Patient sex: M
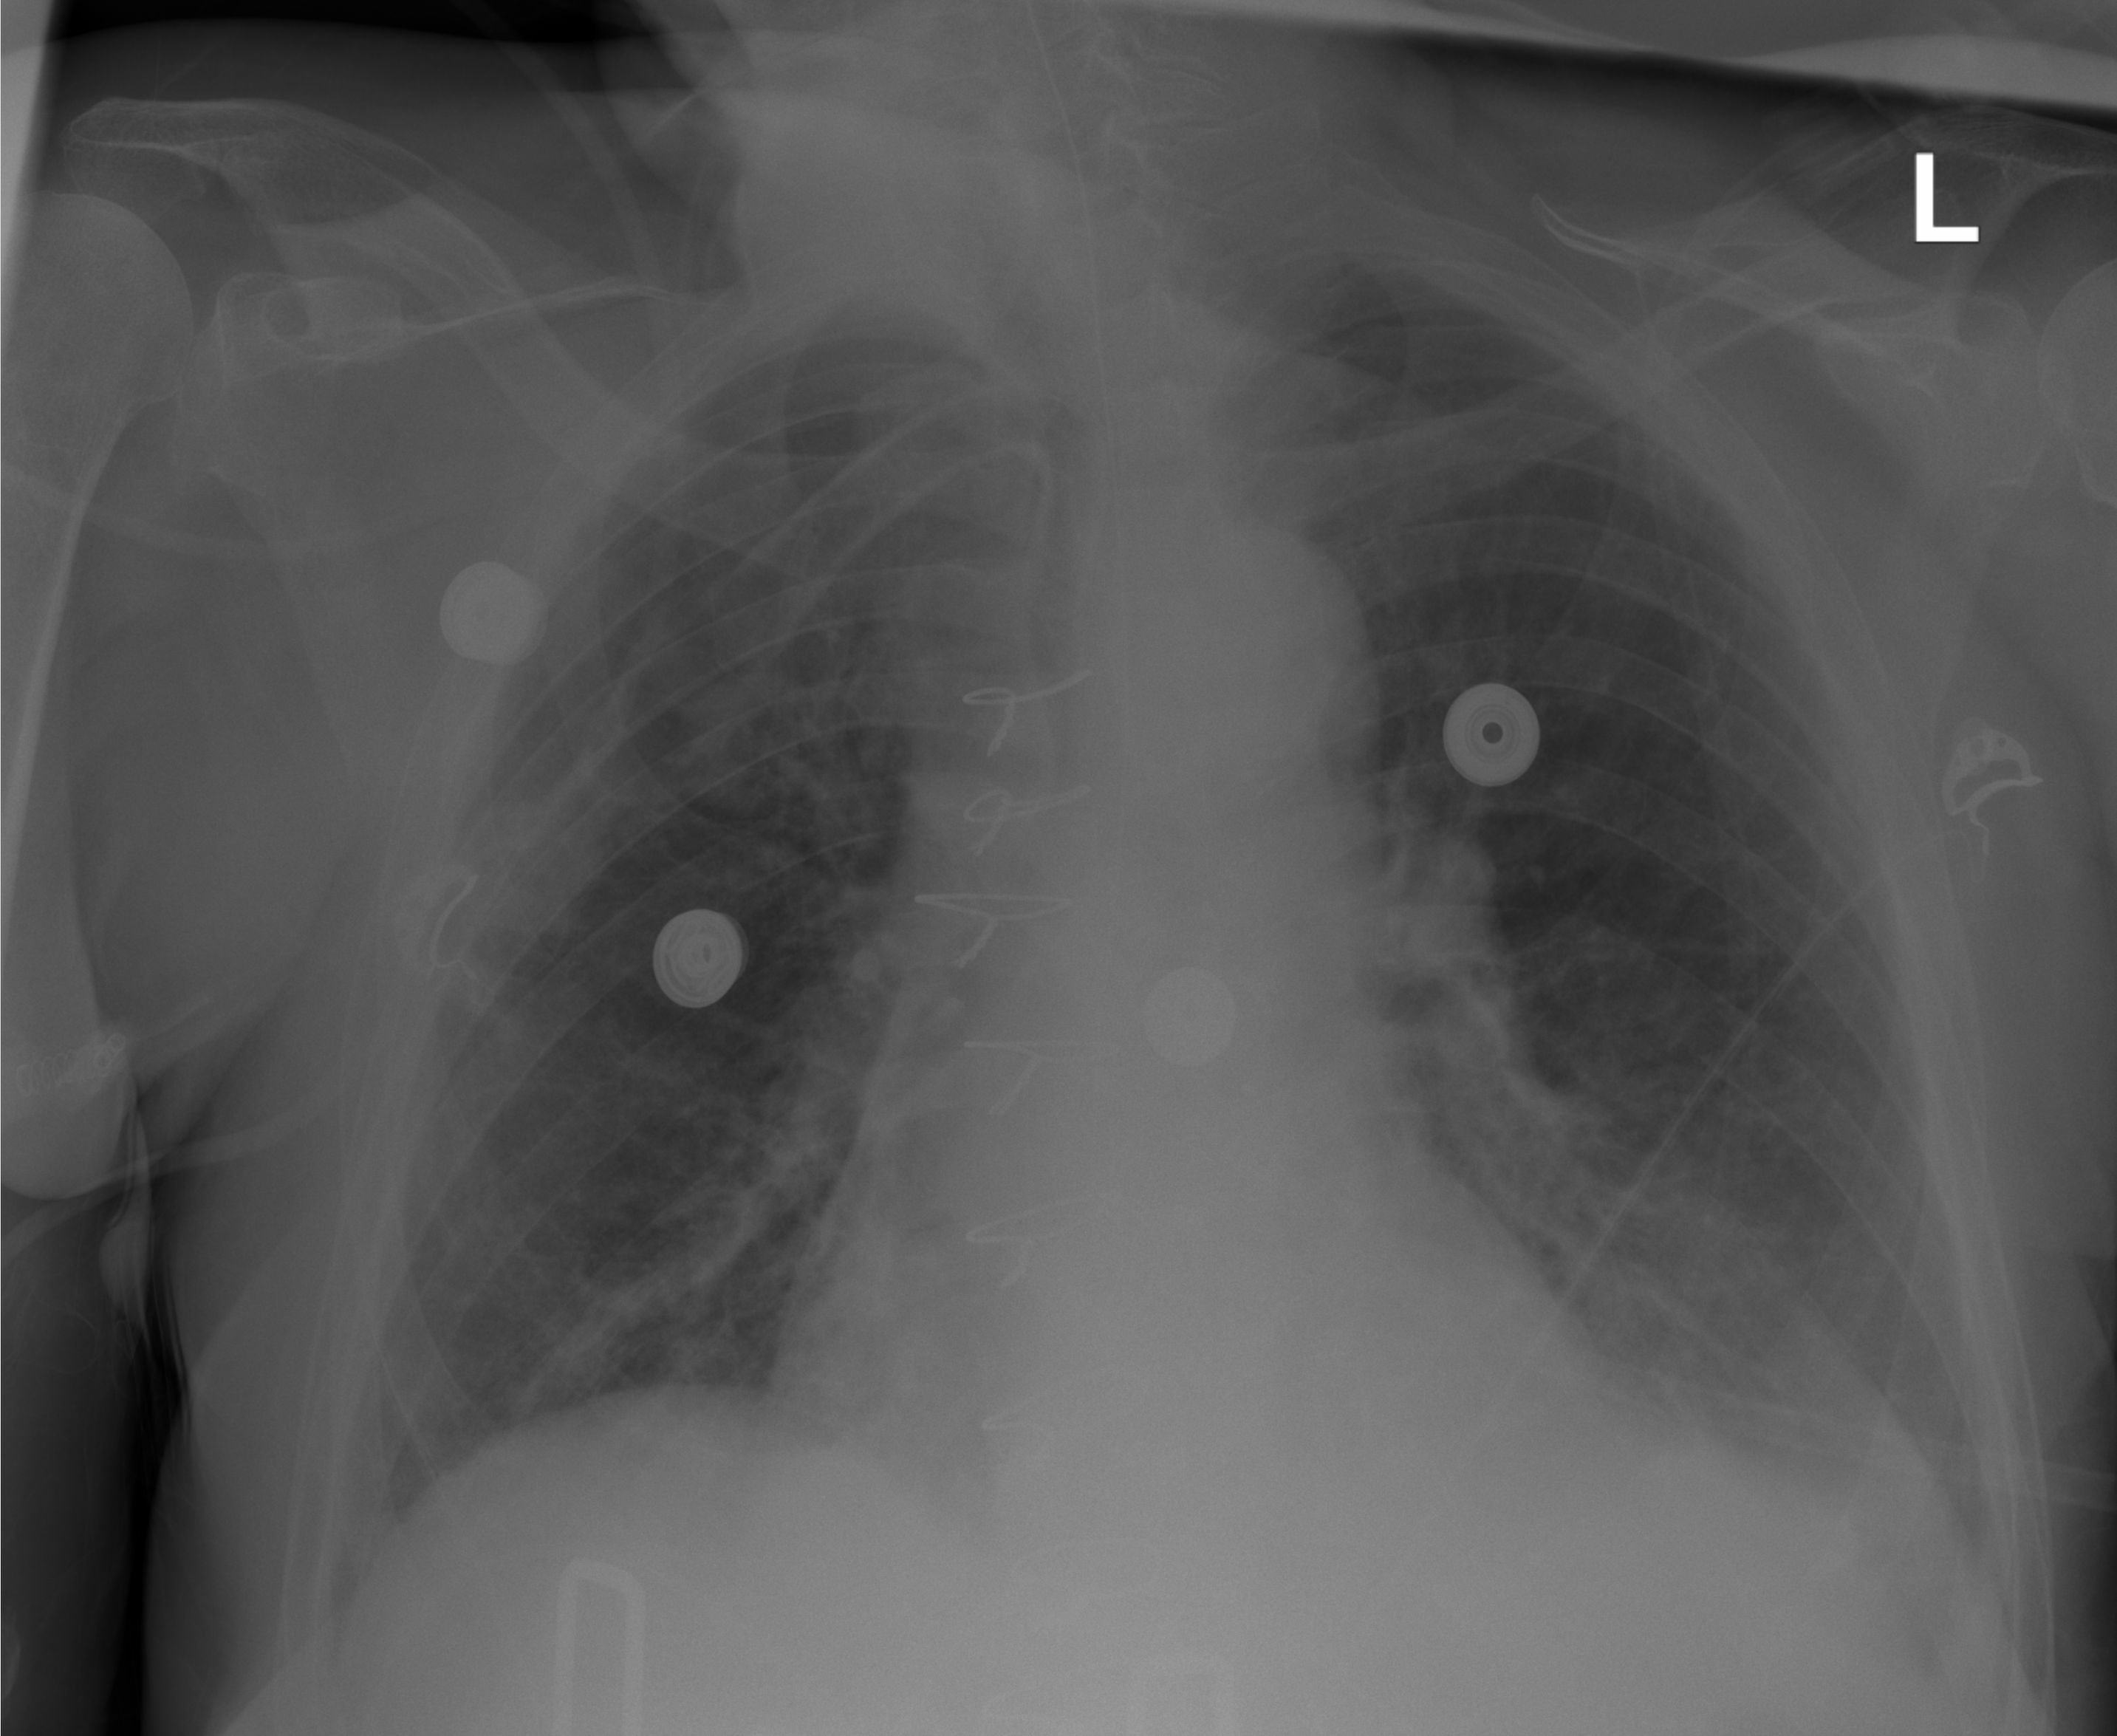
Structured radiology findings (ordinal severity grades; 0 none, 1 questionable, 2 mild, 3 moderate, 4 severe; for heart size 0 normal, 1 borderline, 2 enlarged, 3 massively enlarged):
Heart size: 0
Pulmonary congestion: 2
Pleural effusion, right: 0
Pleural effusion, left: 2
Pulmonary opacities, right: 2
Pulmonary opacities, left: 0
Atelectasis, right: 2
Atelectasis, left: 2